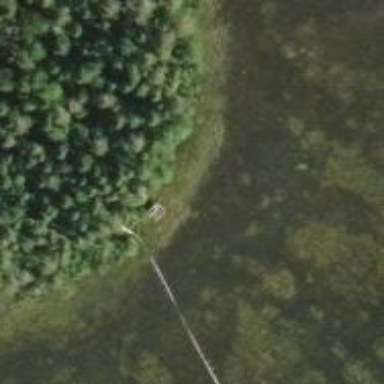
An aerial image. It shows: Bird hide located in leisure land area.